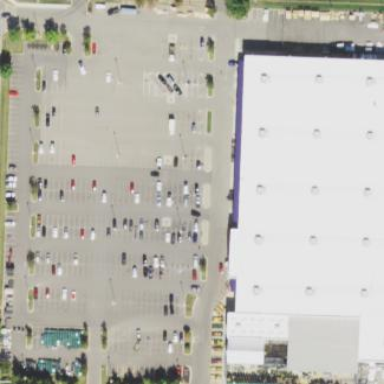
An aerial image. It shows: Parking area with surface.